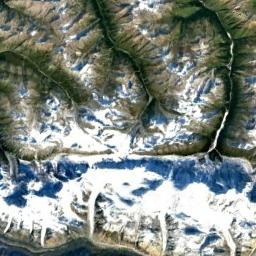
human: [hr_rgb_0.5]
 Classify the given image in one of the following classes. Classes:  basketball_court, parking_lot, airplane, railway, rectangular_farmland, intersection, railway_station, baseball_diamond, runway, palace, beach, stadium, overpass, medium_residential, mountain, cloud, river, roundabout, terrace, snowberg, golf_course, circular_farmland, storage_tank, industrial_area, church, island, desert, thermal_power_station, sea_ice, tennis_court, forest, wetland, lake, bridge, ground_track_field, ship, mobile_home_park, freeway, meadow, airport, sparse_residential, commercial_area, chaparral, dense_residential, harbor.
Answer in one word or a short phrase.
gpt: snowberg